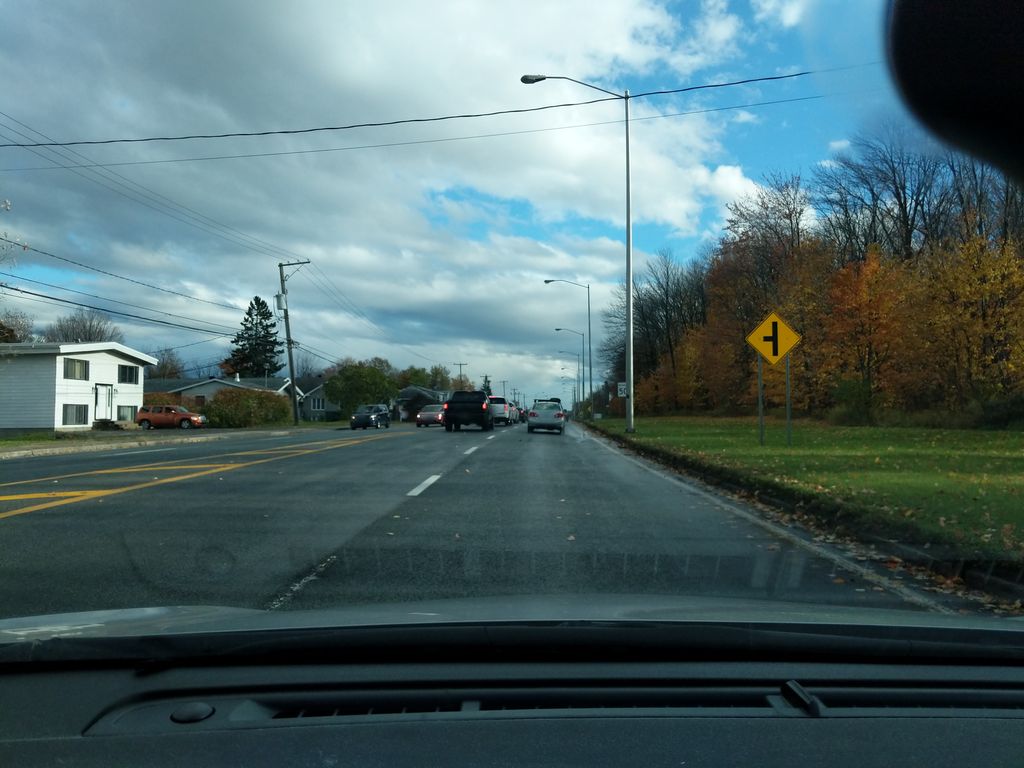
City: quebec_city